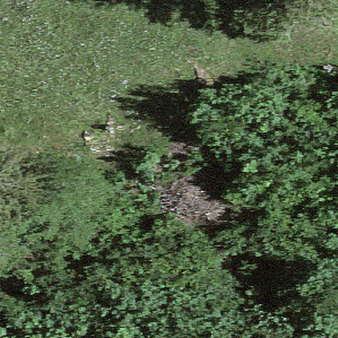
Label: other